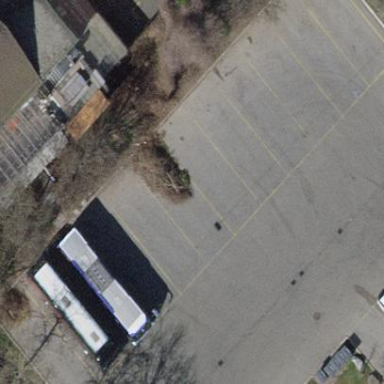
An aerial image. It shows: Parking space specifically designated for buses.